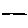
Label: line